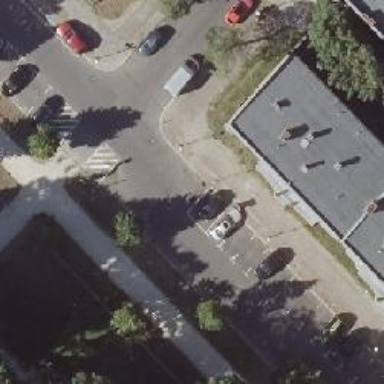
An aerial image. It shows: Residential road with asphalt surface and sidewalk on the left. Parking is not allowed on both sides of the road.